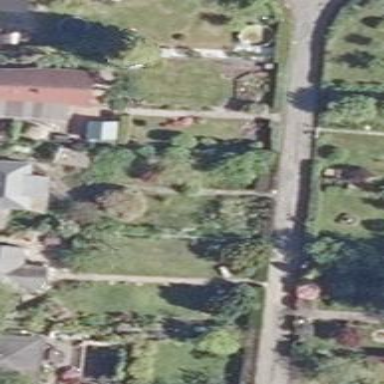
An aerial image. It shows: Plot in the allotments.